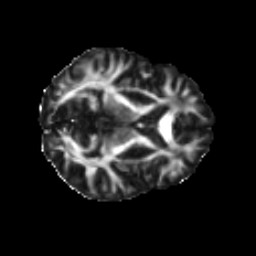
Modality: FA
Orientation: axial
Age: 34
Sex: female
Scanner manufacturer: ge
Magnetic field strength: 3 T
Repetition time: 7.8 s
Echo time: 0.0606 s